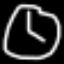
Label: clock